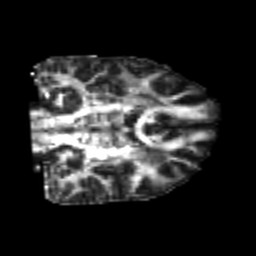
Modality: FA
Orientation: coronal
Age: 25
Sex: male
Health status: healthy
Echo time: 0.074 s